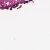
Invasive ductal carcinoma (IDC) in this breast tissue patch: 0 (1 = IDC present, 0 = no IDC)